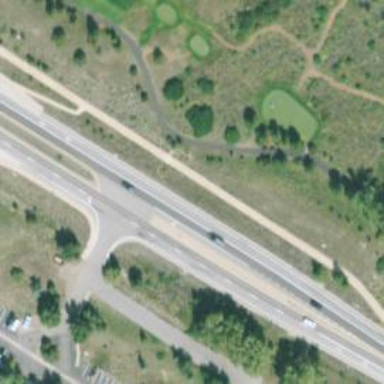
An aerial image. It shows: Trunk highway with grade1 asphalt surface.